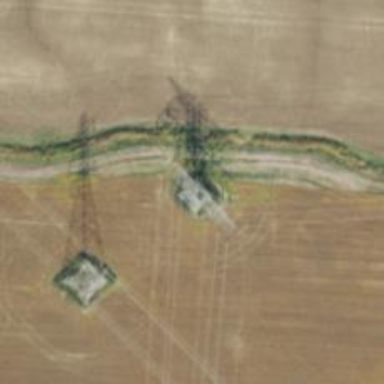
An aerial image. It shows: Lattice structure tower used for power transmission.